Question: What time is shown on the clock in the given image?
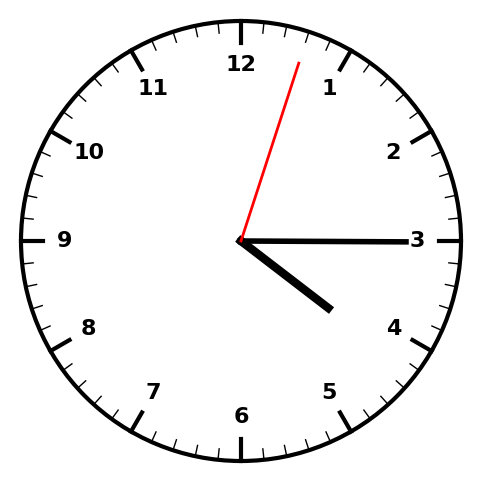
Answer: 04:15:03